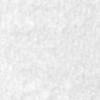
Label: no_change